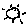
Label: sun